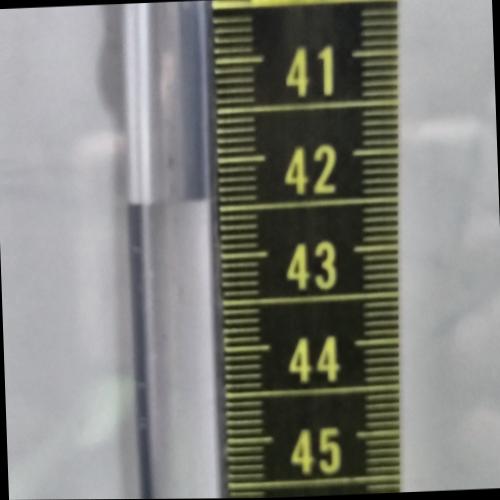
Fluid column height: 42.4 cm